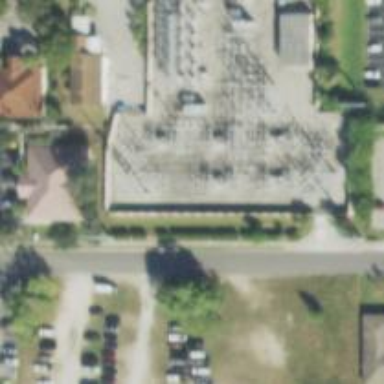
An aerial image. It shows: Switch for power supply.